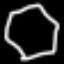
Label: octagon